七年级 · 计数
““校园安全” 受到全社会的广泛关注, 某校政教处对部分学生及家长就校园安全知识的了解程度进行了随机抽样调查, 并绘制成如图所示的两幅统计图, 请根据统计图中的信息, 解答下列问题:

(1)参与调查的学生及家长共有 $\qquad$人;

(2)在扇形统计图中, 求 “基本了解 “所对应的扇形的圆心角的度数;

(3)在条形统计图中, “非常了解” 所对应的学生人数是 $\qquad$人并补全条形统计

图.
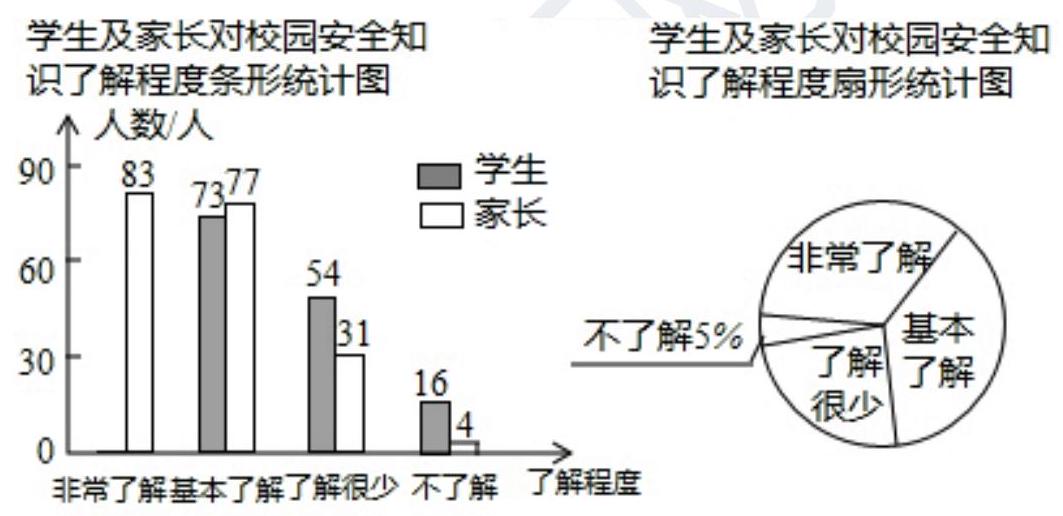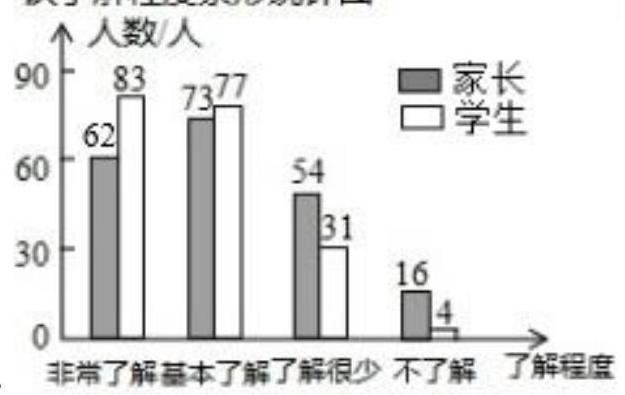
答案: 【答案】400 62

【解析】解: $(1)(16+4) \div 5 \%=400$,

故答案为: 400 ;

$$
\text { (2) } \frac{73+77}{400} \times 360^{\circ}=135^{\circ}
$$

(3) $400-83-150-85-20=62$,

补全统计图如图所示:

学生及家长对校园安全知

识了解程度条形统计图

故答案为: 62 ,

(1)从两个统计图可得, “不了解” 的有 20 人,占调查人数的 $5 \%$, 可求出调查人数;

(2)样本中, “基本了解” 的人数占得出人数 $\frac{150}{400}$ ，因此圆心角占 $360^{\circ}$ 的 $\frac{150}{400}$ 就是 “基本了解”

所对应的圆心角度数;

(3)求出 “非常了解” 中家长的人数, 即可补全条形统计图:
考查扇形统计图、条形统计图的意义和制作方法, 从统计图中获取数量及数量之间的关系是解决问题的关键.